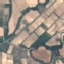
Land use / land cover class: PermanentCrop